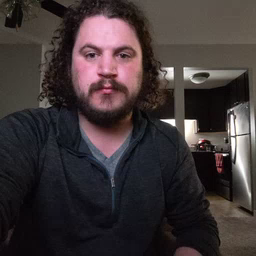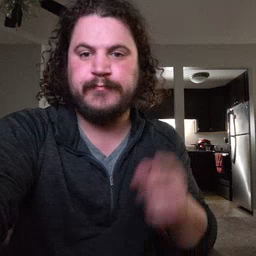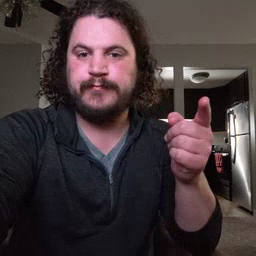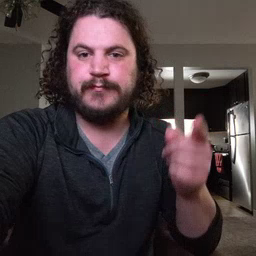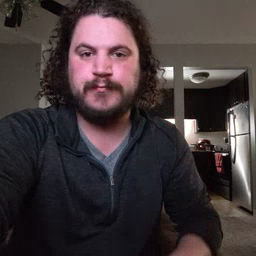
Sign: hesheit